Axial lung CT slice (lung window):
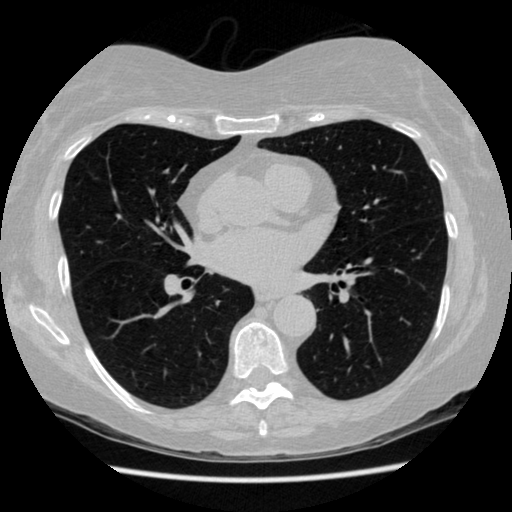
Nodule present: no